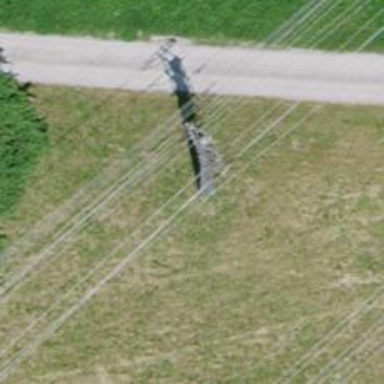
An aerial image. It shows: Power pole.